Question: <URL>
I opened open source on GitHub. However, the layout did not come out because the version was not correct in 'Gradle'. So when I did a search, I could see the advice of "keep the gradle numbers up to date". But I do not know how to set the Latest gradle number. Where can I find the Latest number?
---
> error message : All com.android.support libraries must use the exact same version specification (mixing versions can lead to runtime crashes). Found versions 23.4.0, 23.0.0. Examples include com.android.support:animated-vector-drawable:23.4.0 and com.android.support:mediarouter-v7:23.0.0
---
'''
apply plugin: 'com.android.application'
apply plugin: 'com.google.gms.google-services'
android {
compileSdkVersion 23
buildToolsVersion '26.0.2'
defaultConfig {
applicationId "com.runfive.hangangrunner"
minSdkVersion 19
targetSdkVersion 23
versionCode 1
versionName "1.0"
multiDexEnabled true
}
dexOptions {
jumboMode true
javaMaxHeapSize "2g"
}
buildTypes {
release {
minifyEnabled false
proguardFiles getDefaultProguardFile('proguard-android.txt'), 'proguard-rules.pro'
}
}
}
repositories {
mavenCentral()
}
dependencies {
compile fileTree(include: ['*.jar'], dir: 'libs')
testCompile 'junit:junit:4.12'
compile 'com.android.support:appcompat-v7:23.4.0'
compile 'com.android.support:support-v4:23.4.0'
compile 'com.android.support:design:23.4.0'
//compile 'com.naver.maps.open:naver-map-api:2.1.2@aar' - Changed to Google Maps
compile project(':decoviewlib')
compile project(':calendarlib')
compile 'com.google.android.gms:play-services:9.0.2'
compile 'com.google.android.gms:play-services:7.5.+'
//compile 'com.google.android.gms:play-services-maps:9.4.0'
//compile 'com.google.android.gms:play-services:9.4.0'
compile 'com.google.maps.android:android-maps-utils:0.4'
compile 'com.squareup.okhttp:okhttp:2.7.2'
compile 'com.google.code.gson:gson:2.6.2'
// dailyfragmenteseo sseum
// Facebook interlocking
compile 'com.facebook.android:facebook-android-sdk:4.6.0'
// Login with Naver
compile files('libs/3rdparty_login_library_android_4.1.4.jar')
// Card view
compile 'com.android.support:recyclerview-v7:23.4.0'
compile 'com.android.support:cardview-v7:23.4.0'
// font
compile 'com.tsengvn:Typekit:1.0.0'
// Subversion Support
compile 'com.android.support:multidex:1.0.0'
}
'''
---

'''
// Top-level build file where you can add configuration options common to all sub-projects/modules.
buildscript {
repositories {
jcenter()
google()
}
dependencies {
classpath 'com.android.tools.build:gradle:3.0.1'
classpath 'com.android.tools.build:gradle:1.3.0-beta1'
classpath 'com.google.gms:google-services:1.3.0-beta1'
// NOTE: Do not place your application dependencies here; they belong
// in the individual module build.gradle files
}
}
allprojects {
repositories {
jcenter()
google()
}
}
task clean(type: Delete) {
delete rootProject.buildDir
}
'''
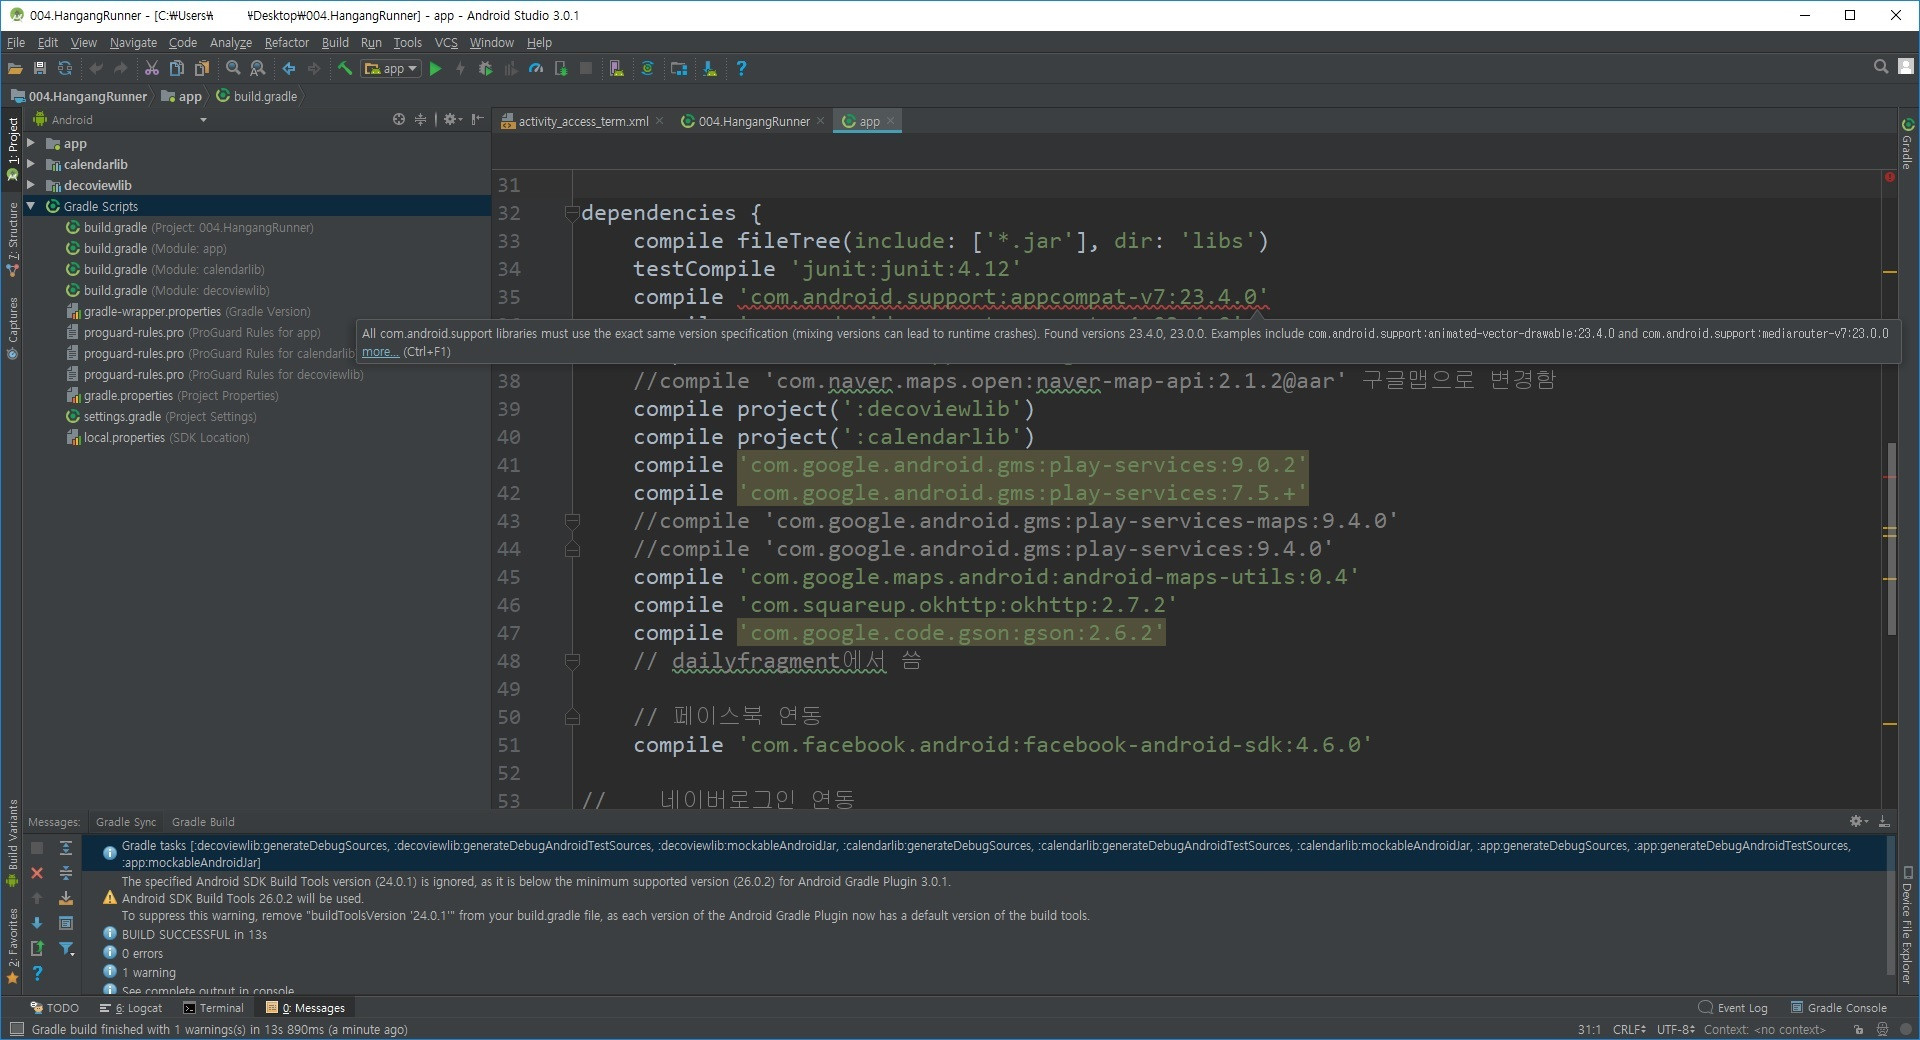
Answer: I suggest you take a look at this <URL> for more details
As of Android studio 3.0, it becomes much easier as it now shows a more helpful hint, so we only need to follow this hint.
for example:

> All com.android.support libraries must use the exact same version
specification (mixing versions can lead to runtime crashes). Found
versions 27.0.2, 26.1.0. Examples include
com.android.support:animated-vector-drawable:27.0.2 and
com.android.support:customtabs:26.1.0there are some combinations of libraries, or tools and libraries, that
are incompatible, or can lead to bugs. One such incompatibility is
compiling with a version of the Android support libraries that is not
the latest version (or in particular, a version lower than your
targetSdkVersion.)
Add explicitly the library with the old version but with a new version number.
in my case 'com.android.support:customtabs:26.1.0' so I need to add:
'''
implementation "com.android.support:cardview-v7:27.0.2"
'''
Note: don't forget to press sync now so gradle can rebuild the dependency graph and see if there are any more conflicts.